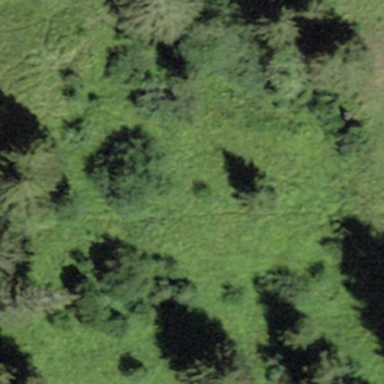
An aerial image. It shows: Forest area.